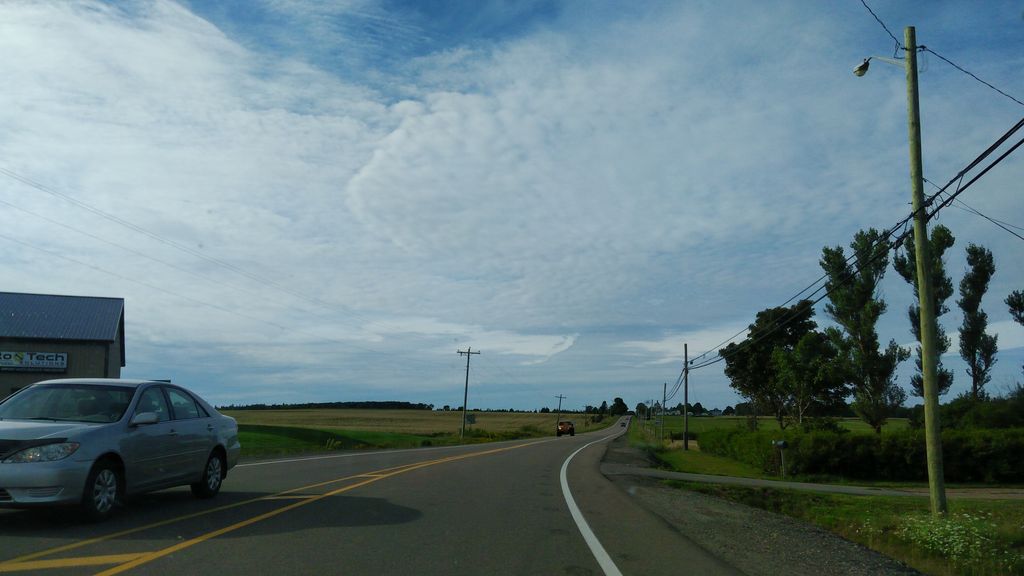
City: charlottetown